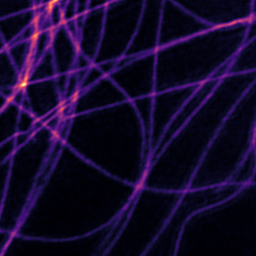
Label: Super-resolution Microtubules image